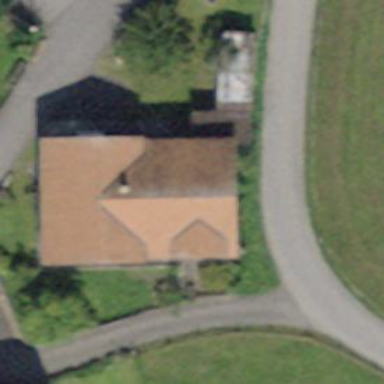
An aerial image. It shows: Farm building.